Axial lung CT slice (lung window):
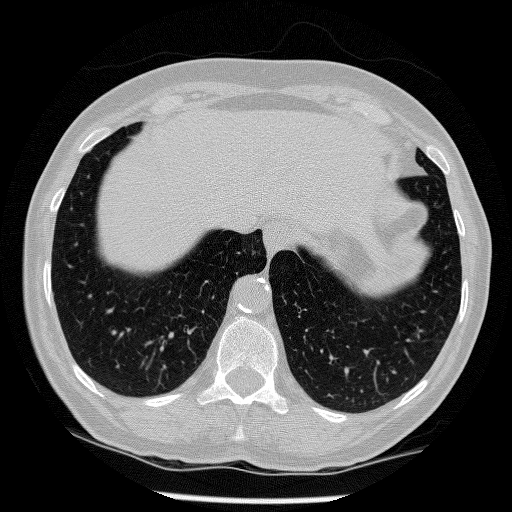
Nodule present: no